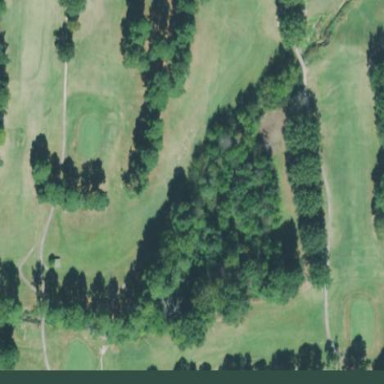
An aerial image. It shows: Water hazard on golf course.